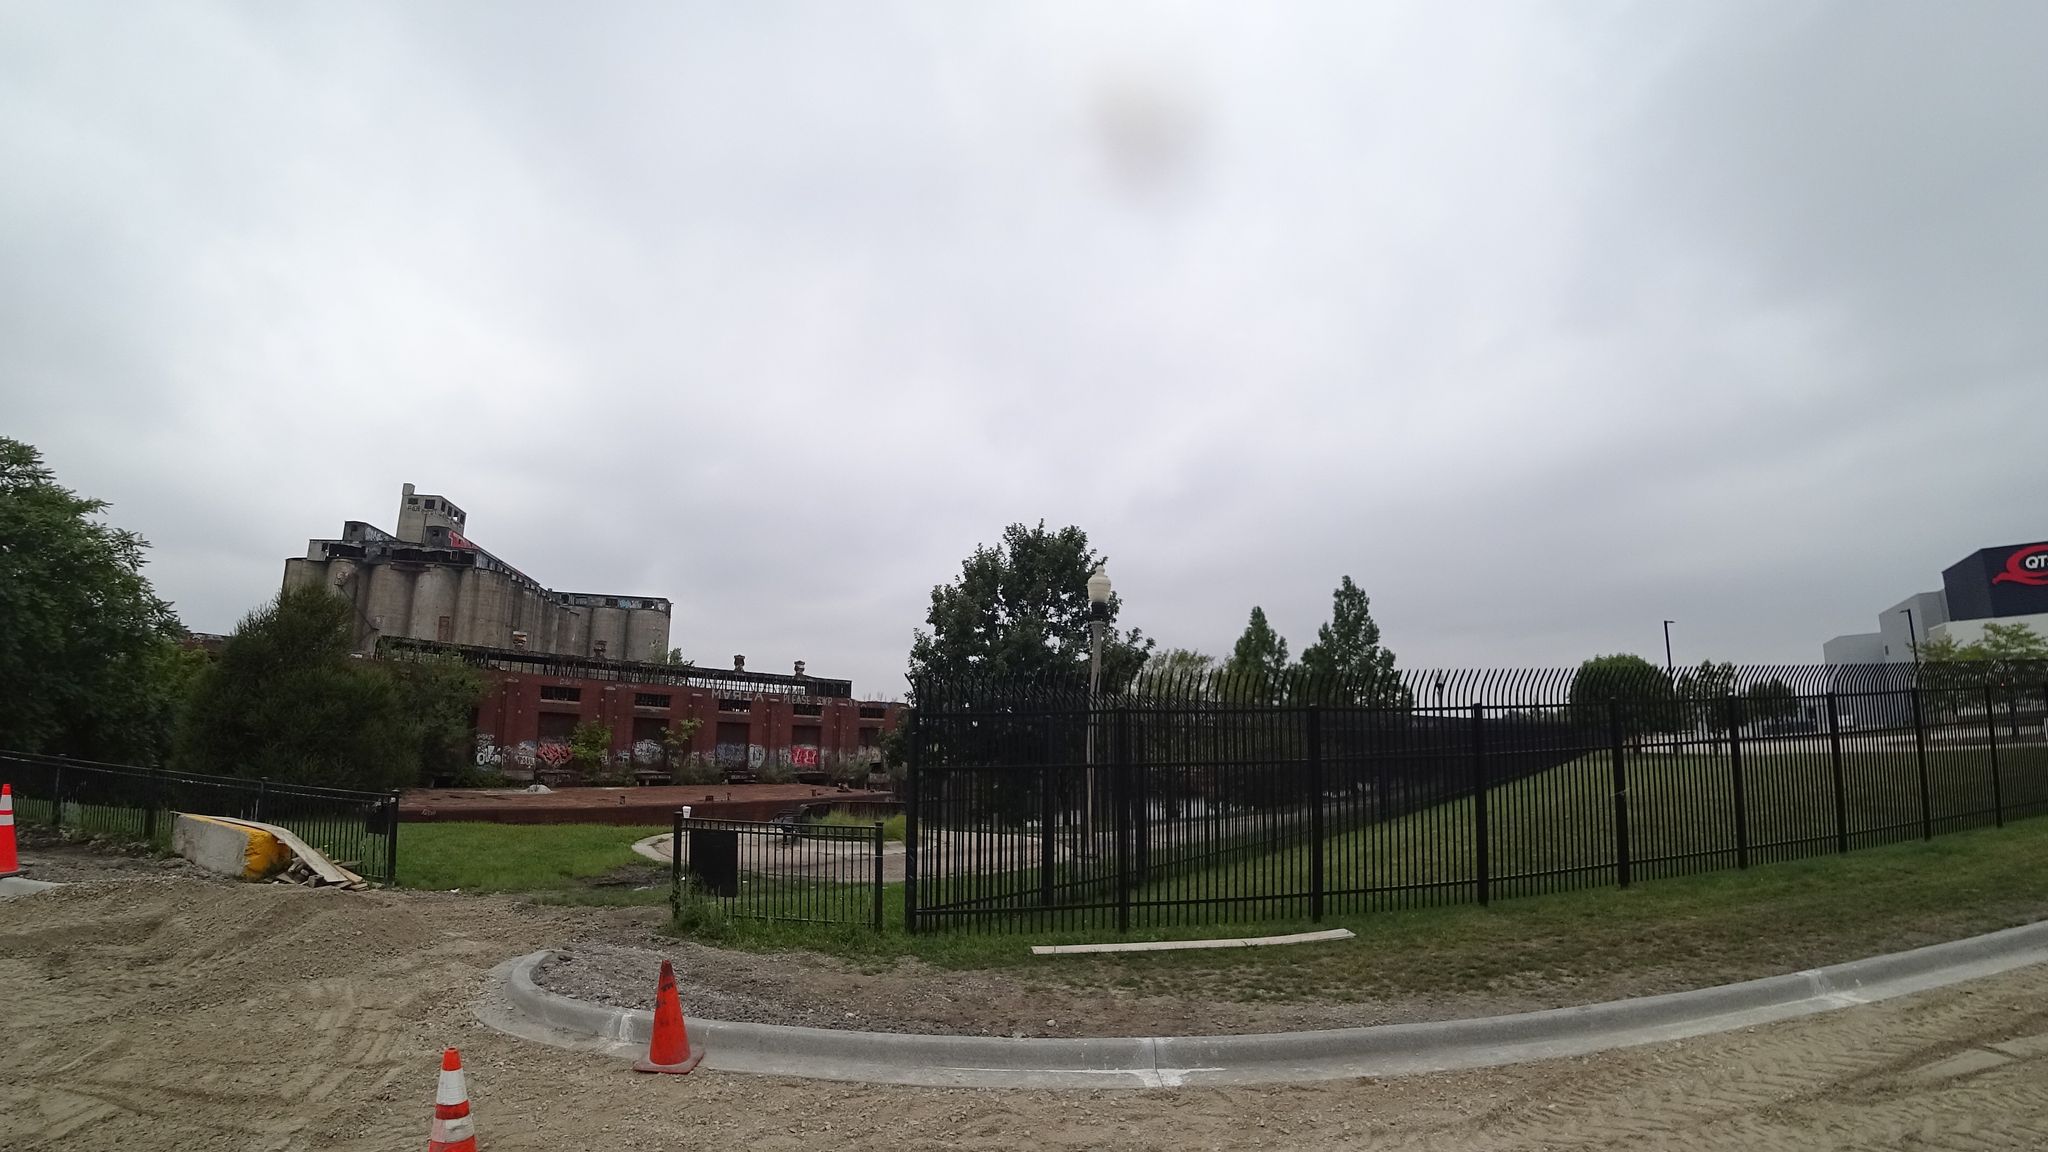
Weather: cloudy
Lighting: day
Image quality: good
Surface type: walking surface
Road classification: tertiary, footway
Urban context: urban centre
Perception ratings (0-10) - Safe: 2.36, Lively: 0.76, Beautiful: 9.13, Boring: 6.72, Depressing: 6.86, Wealthy: 4.14